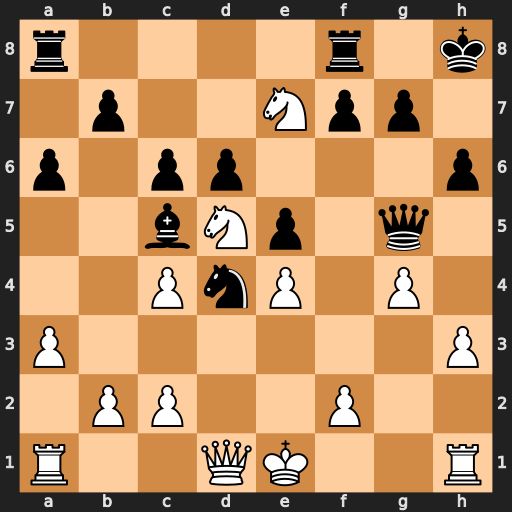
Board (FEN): r4r1k/1p2Npp1/p1pp3p/2bNp1q1/2PnP1P1/P6P/1PP2P2/R2QK2R
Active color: w
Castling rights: KQ
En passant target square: -
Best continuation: h4 Nxc2+ Kf1 Qxe7 Nxe7